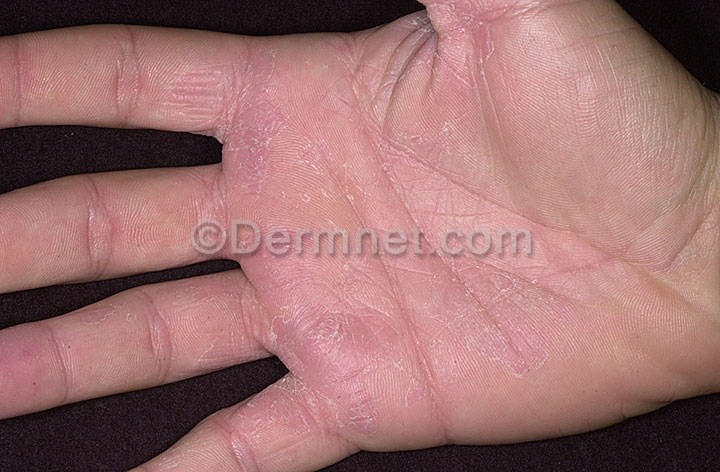
Disease: Eczema Photos